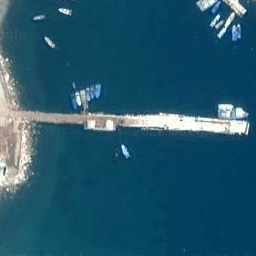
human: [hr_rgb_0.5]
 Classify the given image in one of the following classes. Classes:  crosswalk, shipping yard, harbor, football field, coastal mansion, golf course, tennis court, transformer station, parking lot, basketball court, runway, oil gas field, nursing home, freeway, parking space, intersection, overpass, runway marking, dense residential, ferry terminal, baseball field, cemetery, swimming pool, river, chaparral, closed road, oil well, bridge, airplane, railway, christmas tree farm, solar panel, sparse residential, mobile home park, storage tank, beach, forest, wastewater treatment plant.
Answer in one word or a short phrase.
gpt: ferry terminal